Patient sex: M
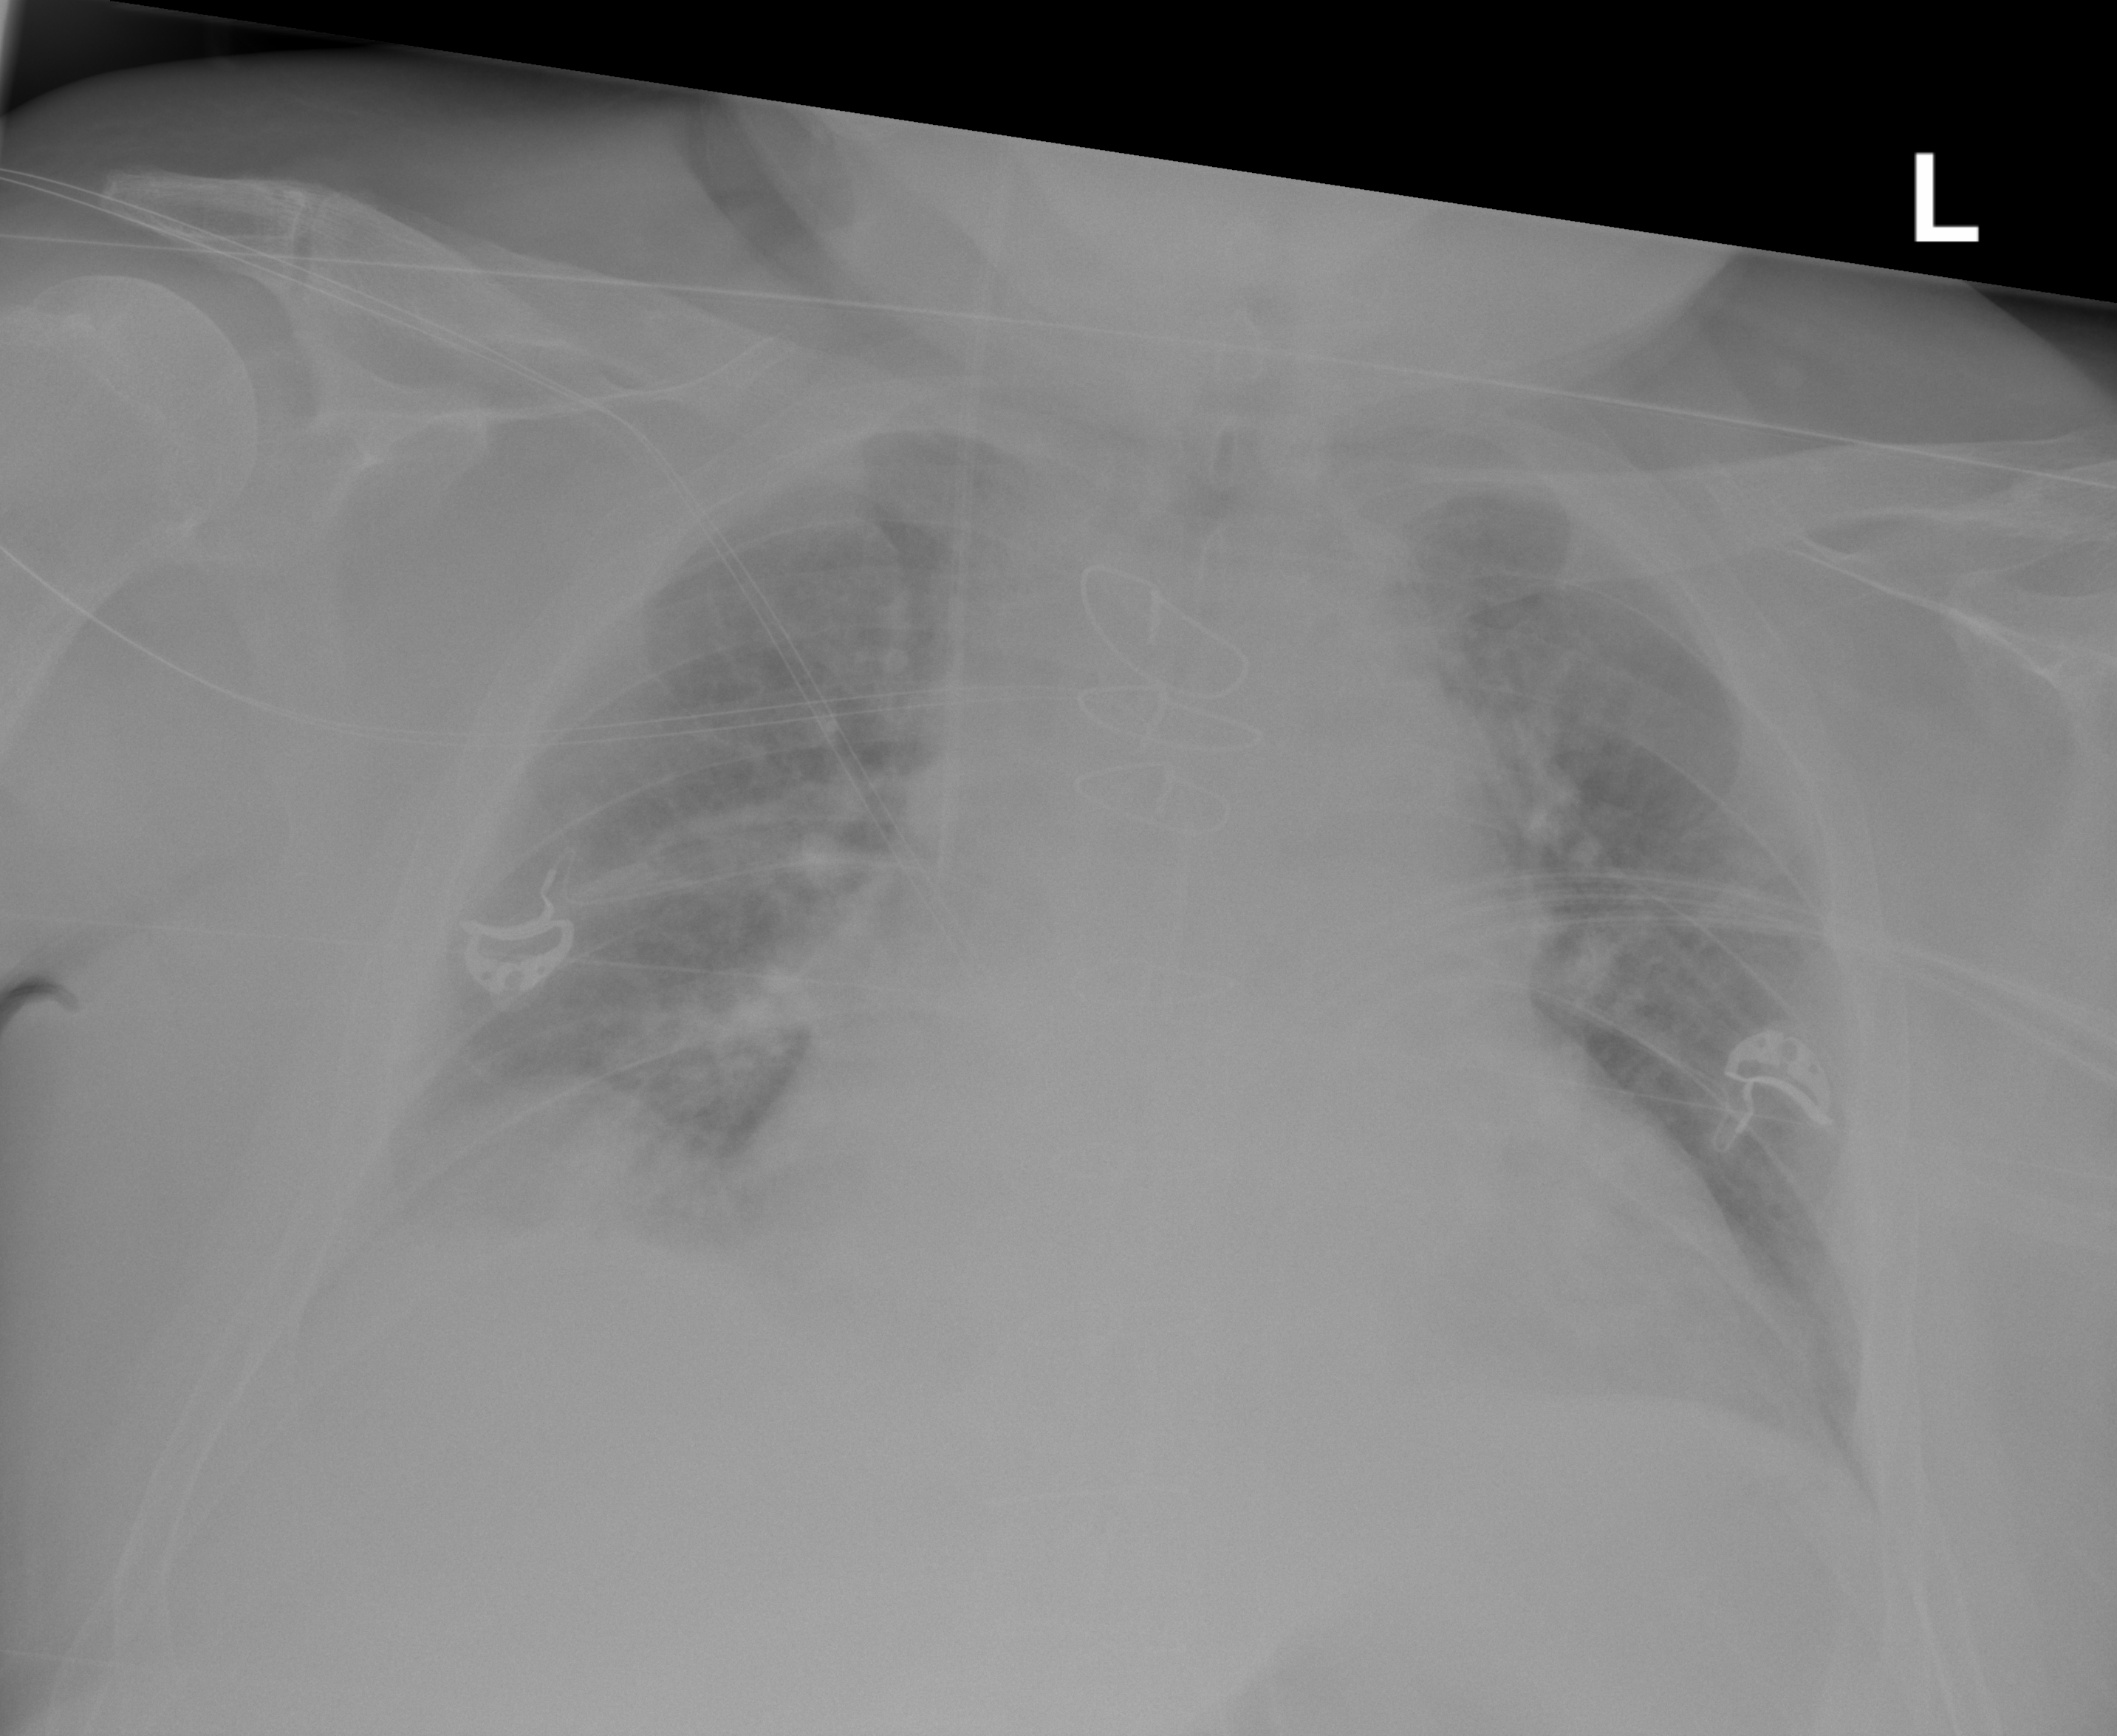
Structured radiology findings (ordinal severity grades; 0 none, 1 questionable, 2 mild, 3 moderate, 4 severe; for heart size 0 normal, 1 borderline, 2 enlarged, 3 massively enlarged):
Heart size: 2
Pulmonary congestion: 2
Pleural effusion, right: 0
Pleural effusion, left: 1
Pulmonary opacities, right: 2
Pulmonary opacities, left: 2
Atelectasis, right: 1
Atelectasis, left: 1